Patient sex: M
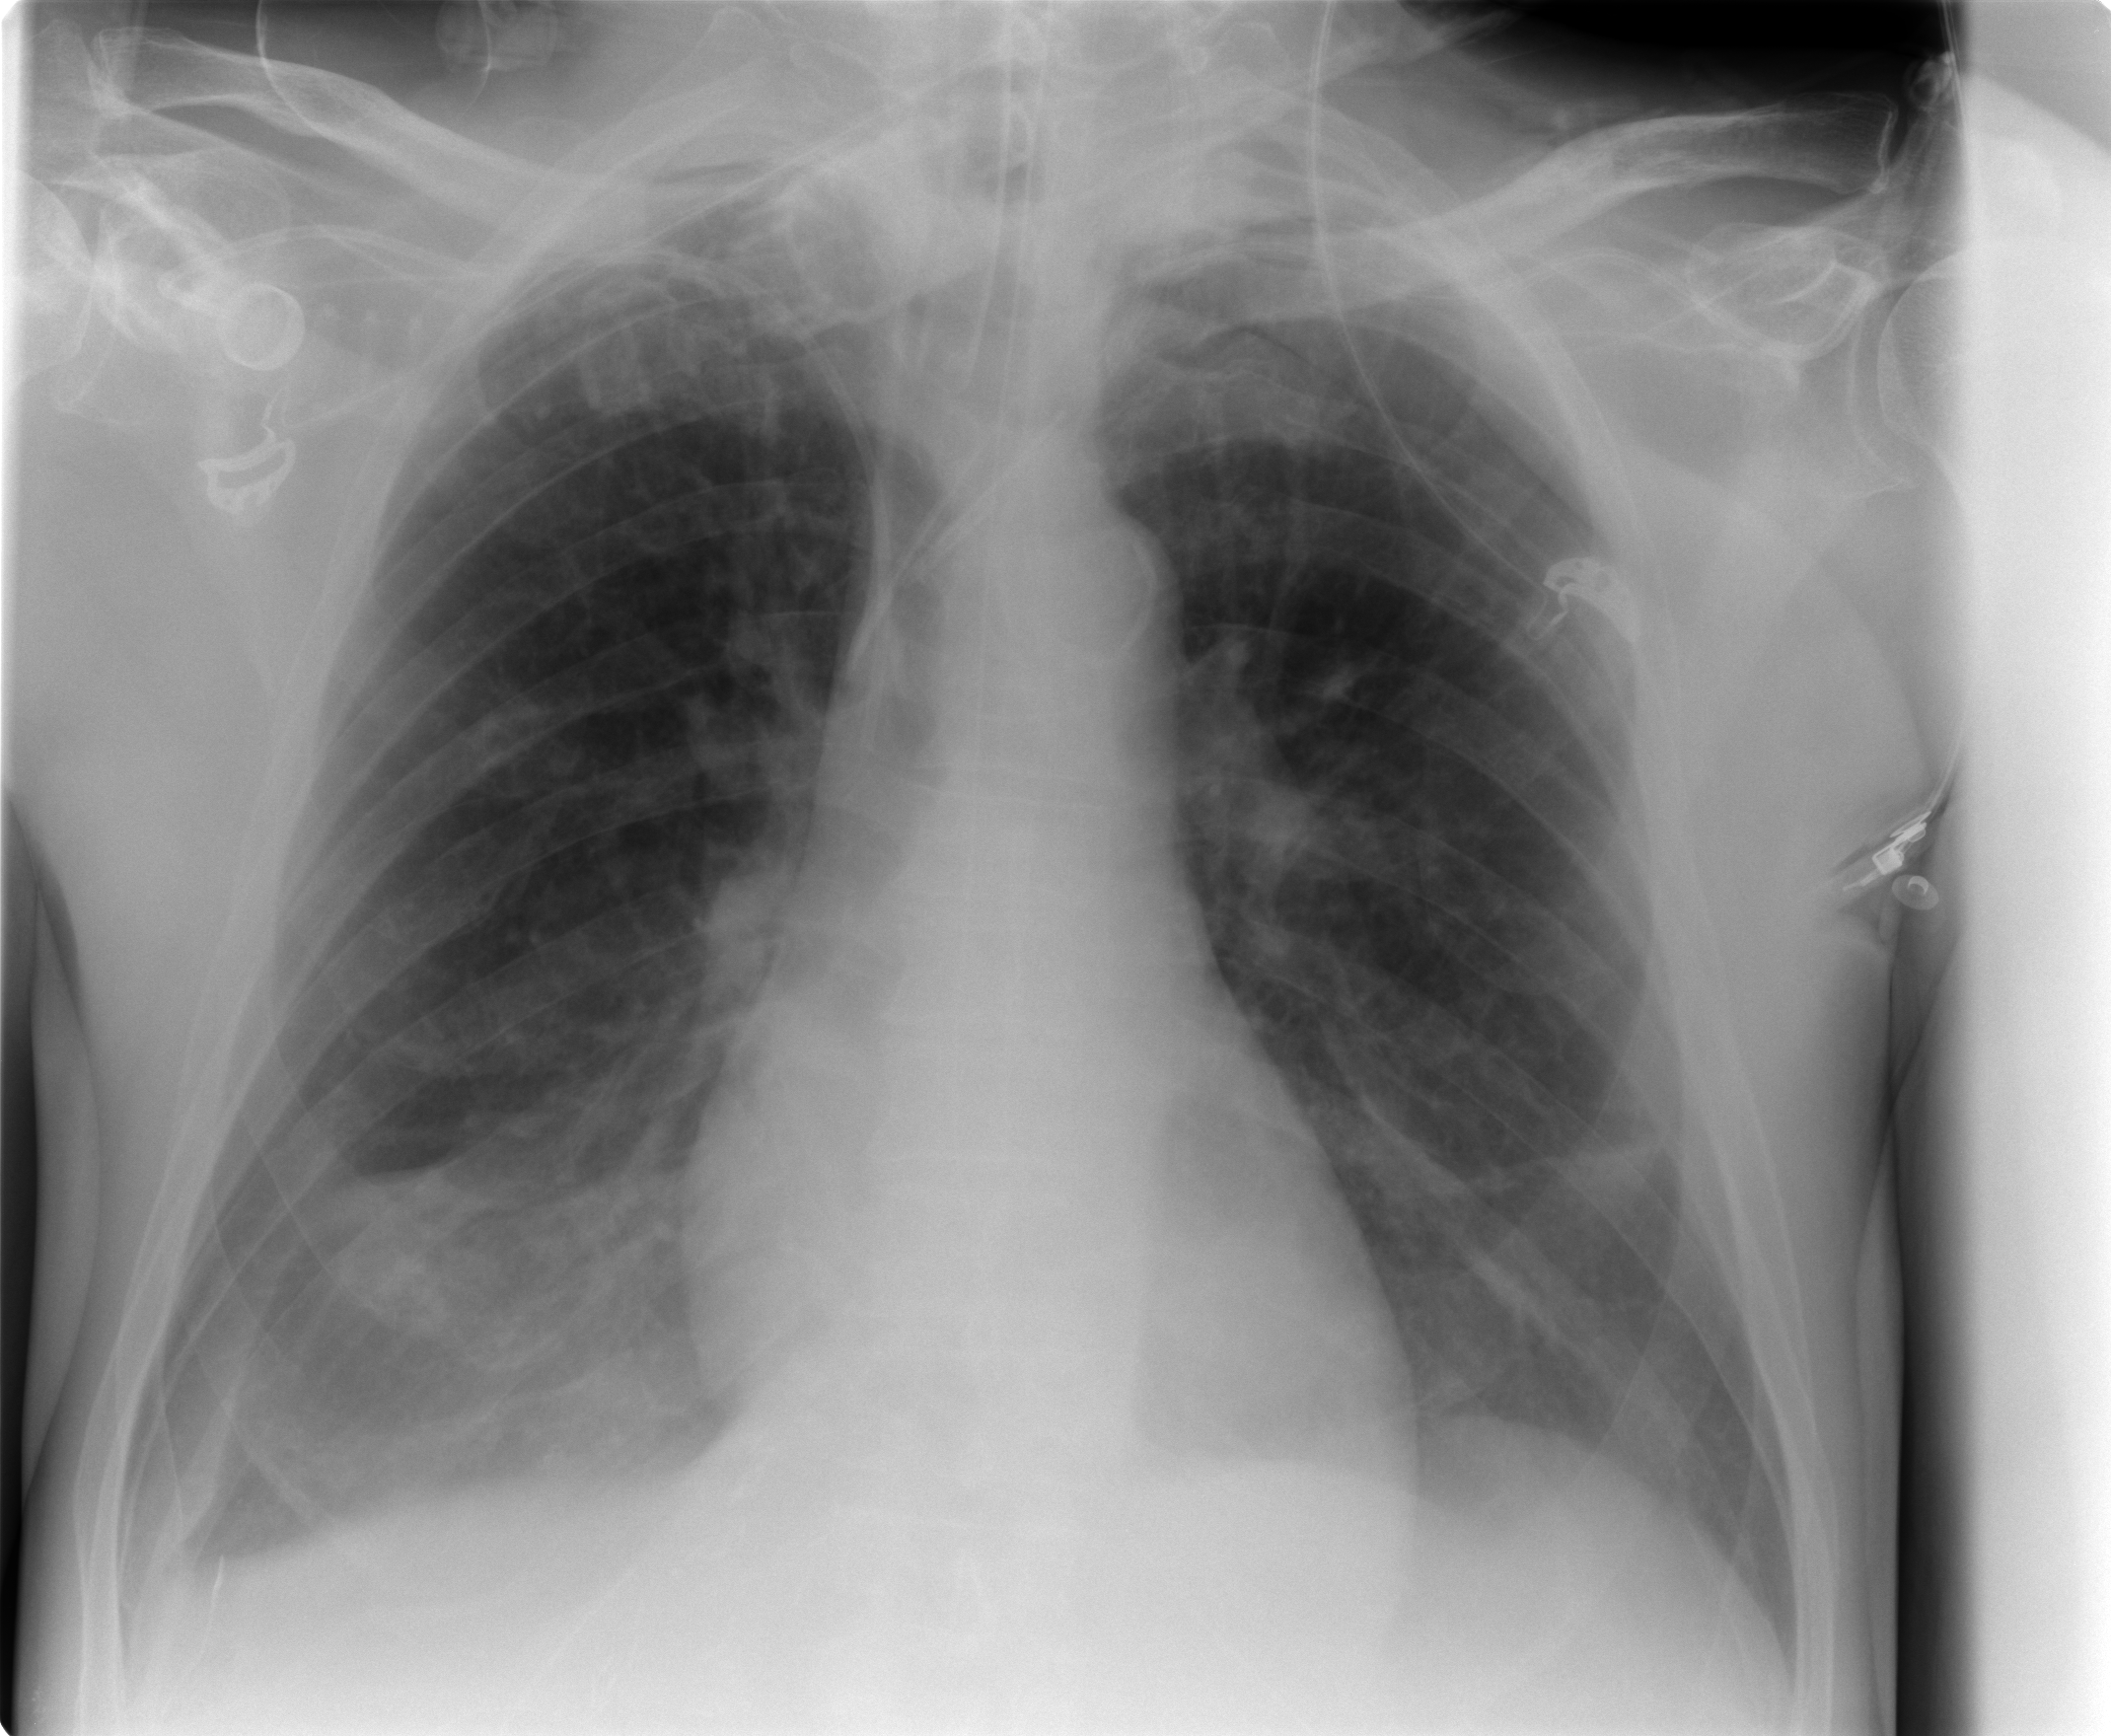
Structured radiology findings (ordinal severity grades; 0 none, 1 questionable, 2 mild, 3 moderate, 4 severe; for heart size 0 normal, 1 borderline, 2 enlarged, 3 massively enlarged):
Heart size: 0
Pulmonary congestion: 0
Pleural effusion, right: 0
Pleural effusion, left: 0
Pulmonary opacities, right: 0
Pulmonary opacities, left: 0
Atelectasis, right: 2
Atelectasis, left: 2